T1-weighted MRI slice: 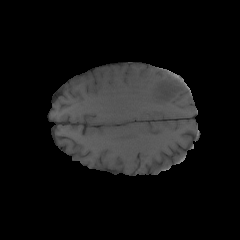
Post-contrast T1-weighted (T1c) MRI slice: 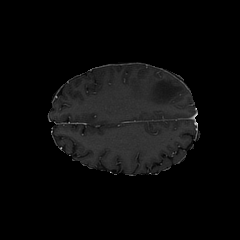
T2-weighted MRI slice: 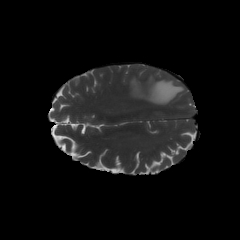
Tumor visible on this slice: yes